Aerial crown-view tile of a tropical tree (Barro Colorado Island, Panama), acquired 20241014:
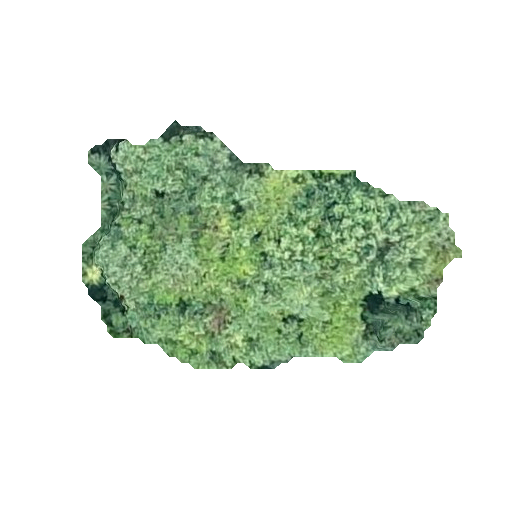
Species: Hieronyma alchorneoides
GBIF accepted scientific name: Hieronyma alchorneoides
Crown area: 102.407 m²